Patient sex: M
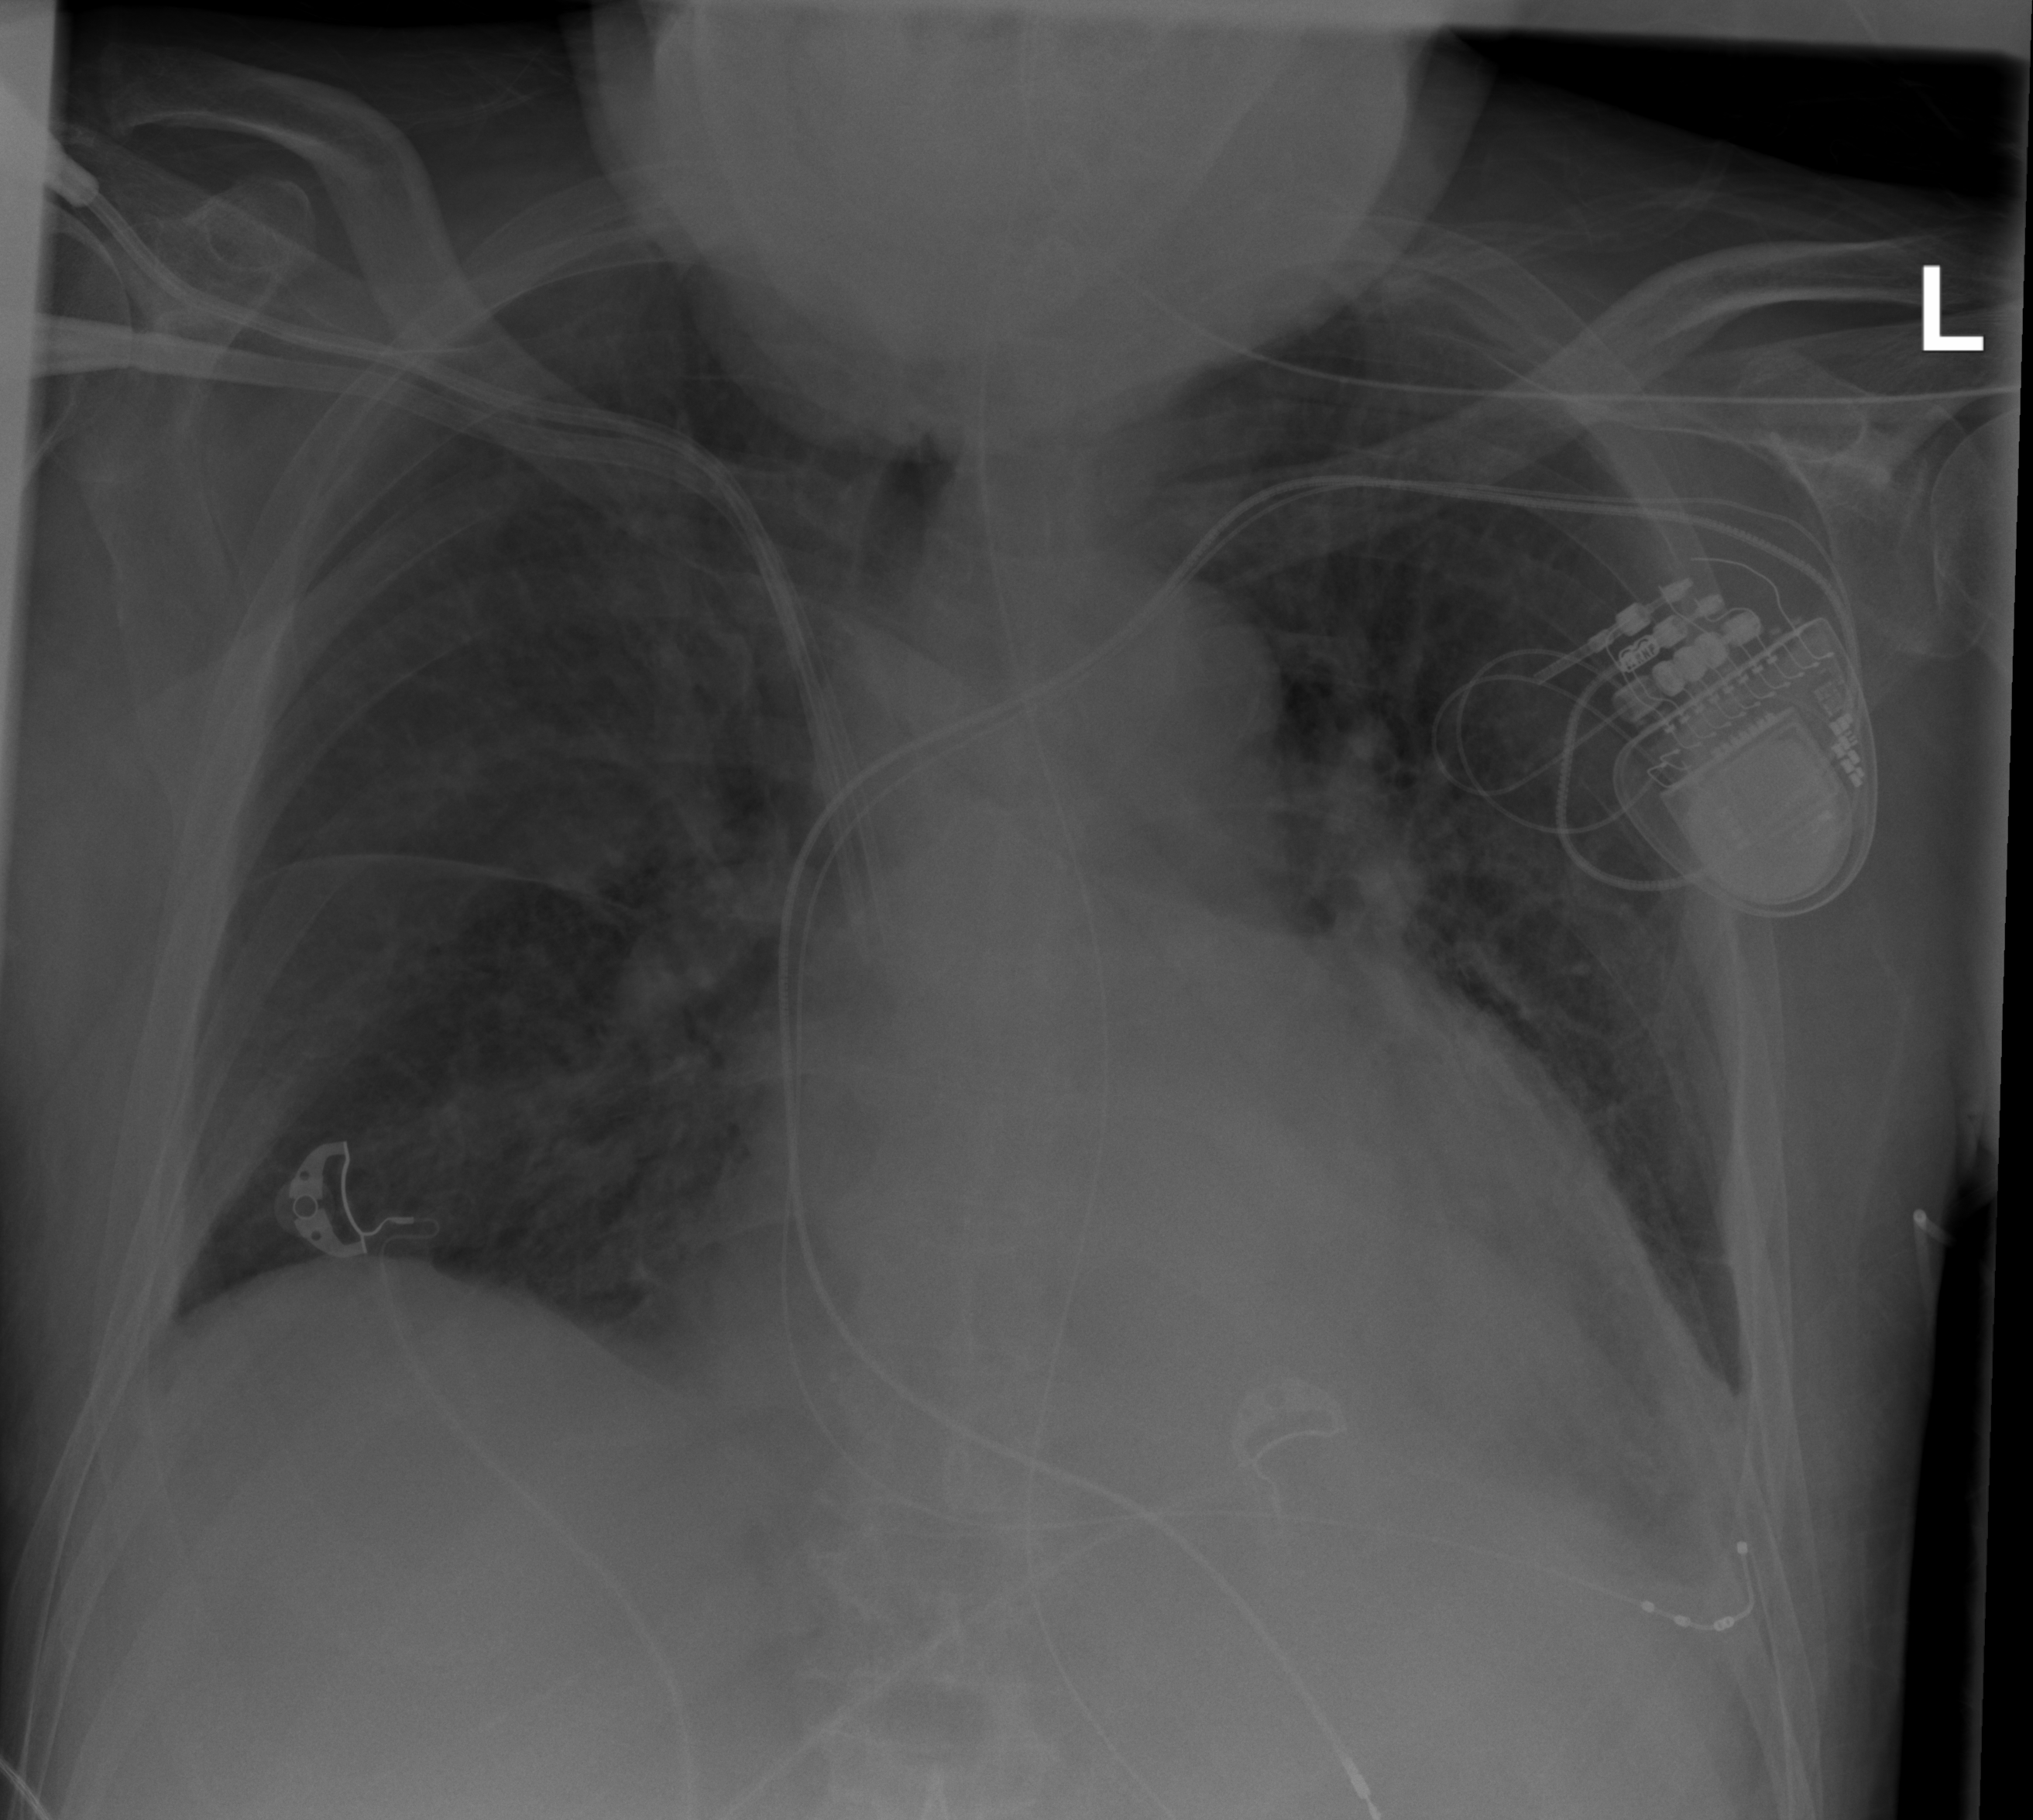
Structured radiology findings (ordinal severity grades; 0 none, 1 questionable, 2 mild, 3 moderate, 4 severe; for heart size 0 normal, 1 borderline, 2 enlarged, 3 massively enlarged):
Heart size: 2
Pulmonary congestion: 2
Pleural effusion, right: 0
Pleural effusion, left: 1
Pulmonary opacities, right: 2
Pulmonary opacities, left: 2
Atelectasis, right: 0
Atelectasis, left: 2